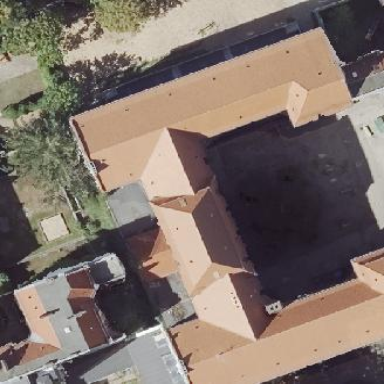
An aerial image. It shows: School building.